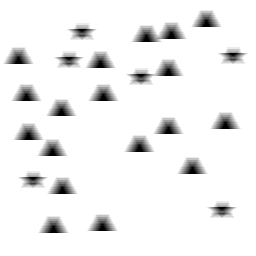
Squares: 0
Triangles: 18
Stars: 6
Total shapes: 24